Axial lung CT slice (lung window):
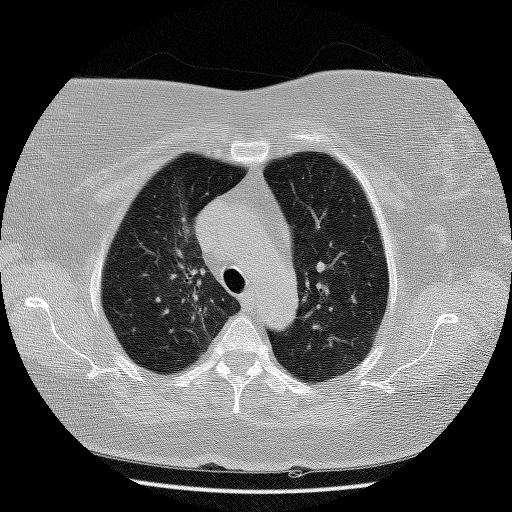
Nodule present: no